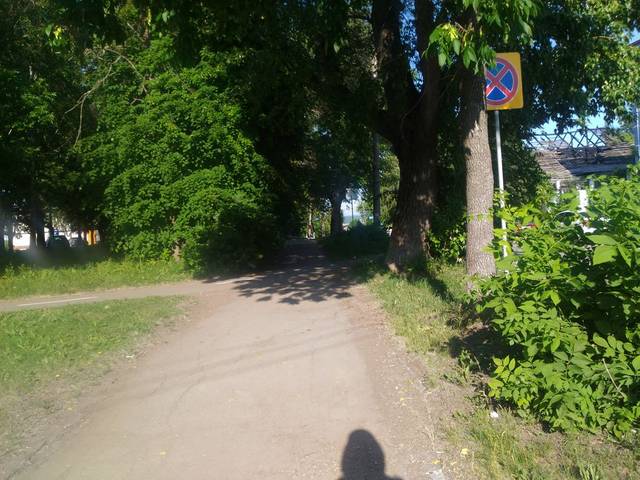
Region: Russia
Coordinates: 54.328, 48.407